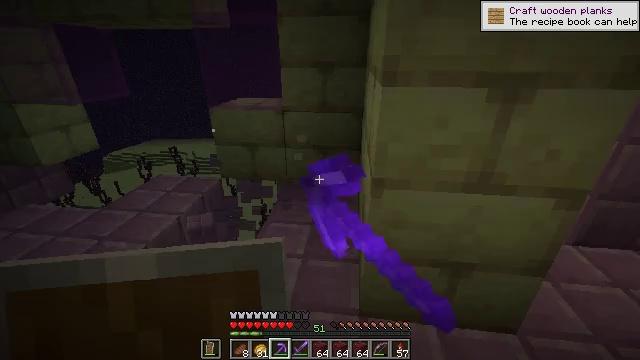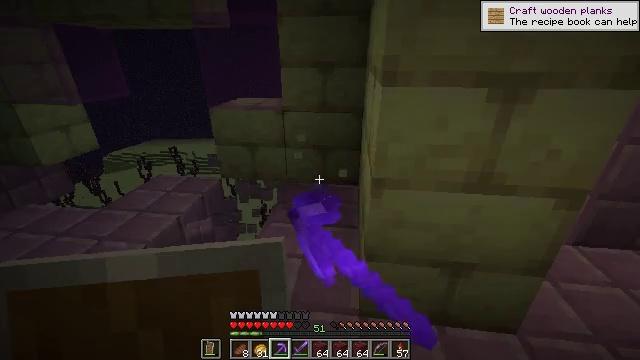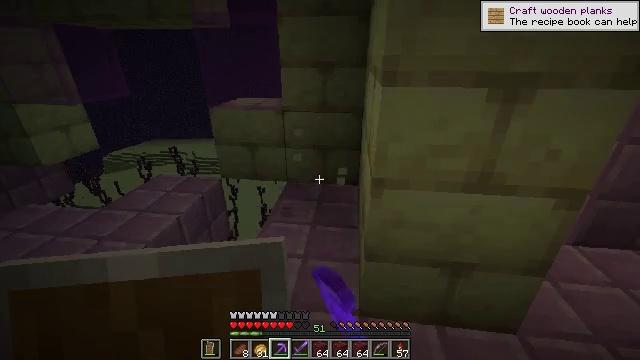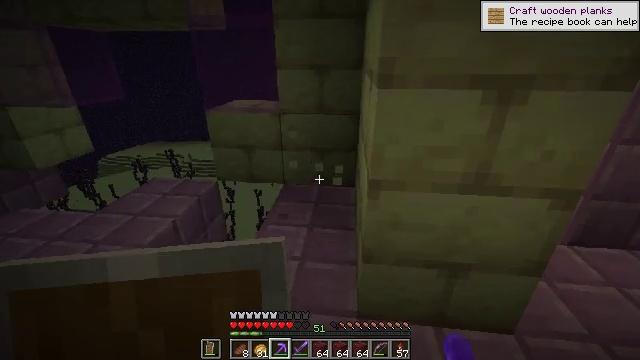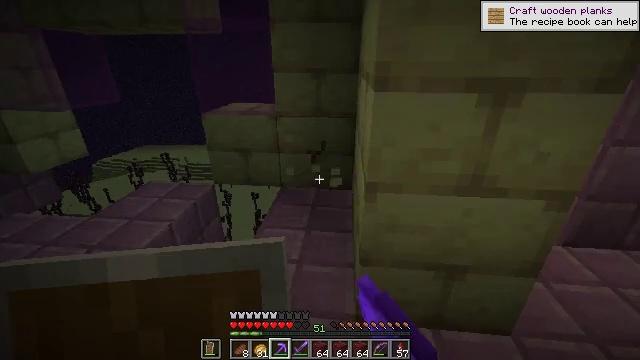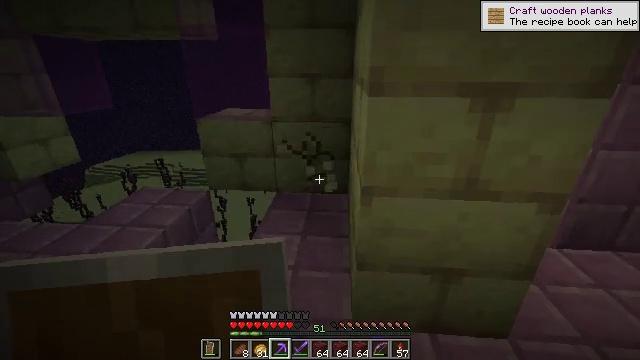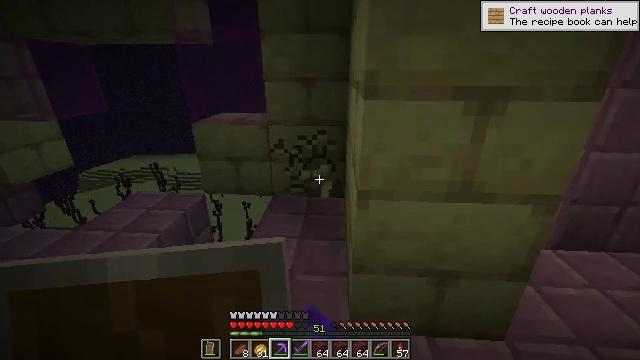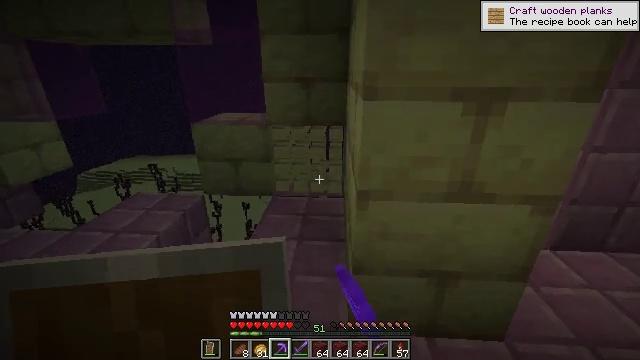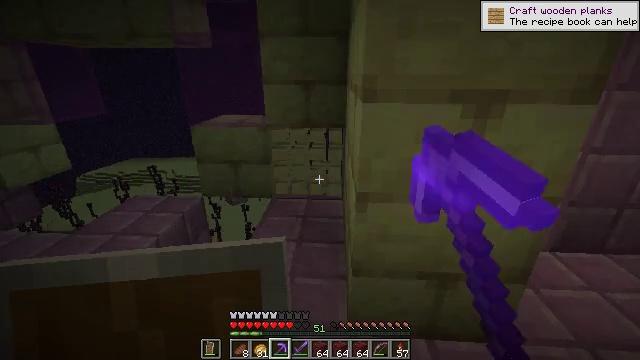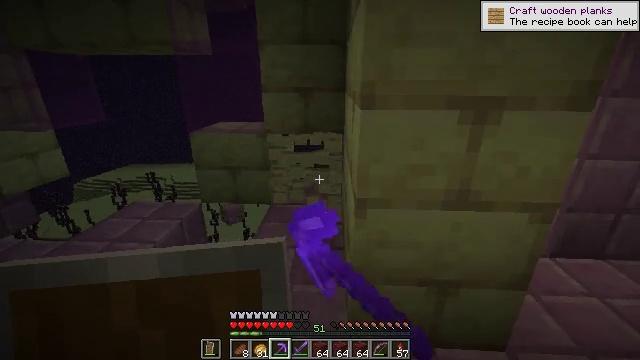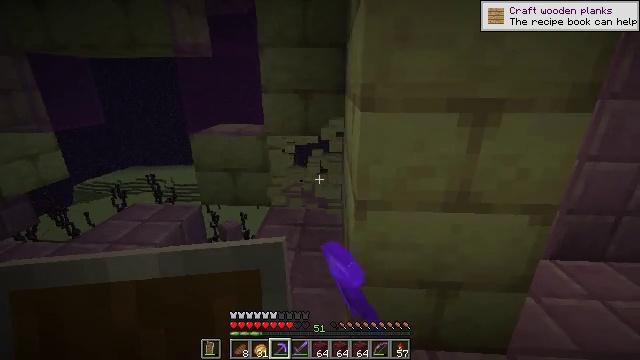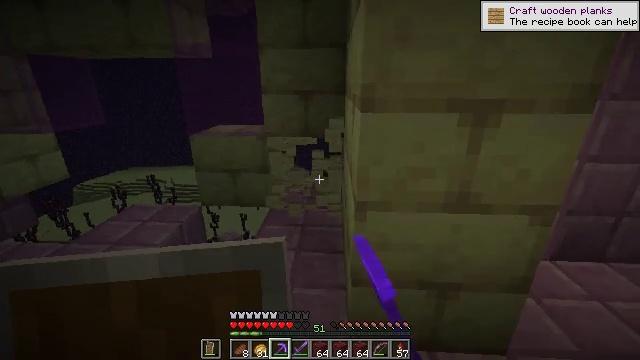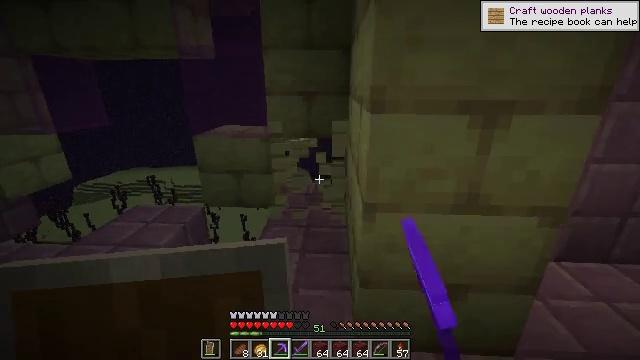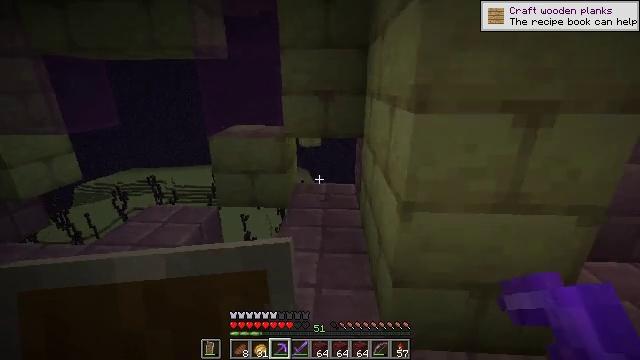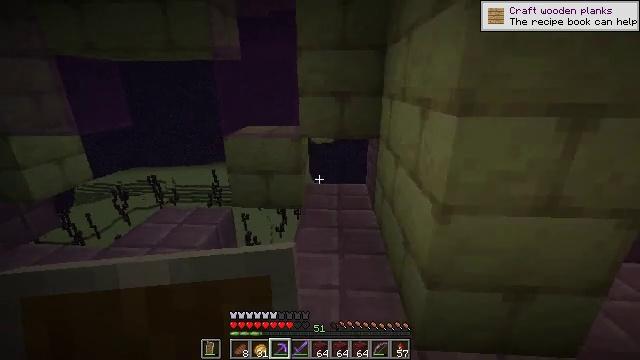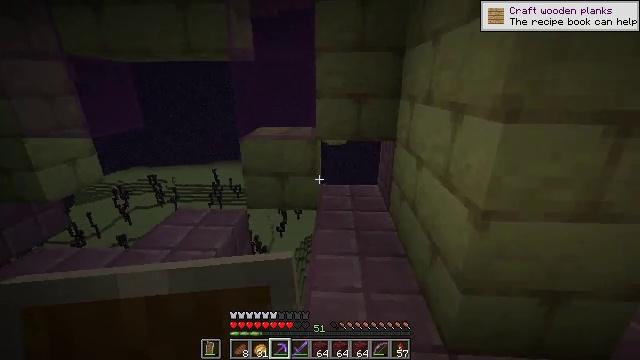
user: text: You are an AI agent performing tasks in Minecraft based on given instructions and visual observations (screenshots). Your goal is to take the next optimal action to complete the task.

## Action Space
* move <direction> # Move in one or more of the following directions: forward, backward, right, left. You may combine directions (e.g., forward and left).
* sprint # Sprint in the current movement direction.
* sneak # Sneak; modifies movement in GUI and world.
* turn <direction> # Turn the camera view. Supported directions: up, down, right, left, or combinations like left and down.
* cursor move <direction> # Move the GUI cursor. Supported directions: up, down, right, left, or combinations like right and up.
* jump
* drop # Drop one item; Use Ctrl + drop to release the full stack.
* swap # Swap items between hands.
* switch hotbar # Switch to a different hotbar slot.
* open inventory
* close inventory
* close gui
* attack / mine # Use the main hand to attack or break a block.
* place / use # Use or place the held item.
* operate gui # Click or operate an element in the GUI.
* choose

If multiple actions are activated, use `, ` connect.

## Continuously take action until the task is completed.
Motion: motion action
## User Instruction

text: Mine end stone bricks.
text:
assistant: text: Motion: attack / mine
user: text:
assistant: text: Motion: attack / mine
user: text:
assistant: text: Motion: attack / mine
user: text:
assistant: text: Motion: attack / mine
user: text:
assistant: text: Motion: turn right and up, attack / mine
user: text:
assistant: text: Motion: attack / mine
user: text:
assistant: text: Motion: attack / mine
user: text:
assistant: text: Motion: attack / mine
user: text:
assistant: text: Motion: turn up, attack / mine
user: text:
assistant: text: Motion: attack / mine
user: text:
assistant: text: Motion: attack / mine
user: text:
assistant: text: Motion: move left, attack / mine
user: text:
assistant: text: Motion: move left, attack / mine
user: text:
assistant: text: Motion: move left, attack / mine
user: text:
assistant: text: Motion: move left, attack / mine
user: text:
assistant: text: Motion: move left, attack / mine
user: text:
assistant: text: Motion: attack / mine
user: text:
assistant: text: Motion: attack / mine
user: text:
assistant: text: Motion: attack / mine
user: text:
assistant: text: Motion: attack / mine
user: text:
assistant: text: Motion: attack / mine
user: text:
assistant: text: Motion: attack / mine
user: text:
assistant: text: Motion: turn right, attack / mine
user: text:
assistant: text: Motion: turn right, attack / mine
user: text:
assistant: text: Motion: turn right, attack / mine
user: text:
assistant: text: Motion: turn right, attack / mine
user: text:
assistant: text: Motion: turn right, attack / mine
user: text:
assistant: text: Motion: turn right, attack / mine
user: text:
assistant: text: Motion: turn right, attack / mine
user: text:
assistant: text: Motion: turn right, attack / mine